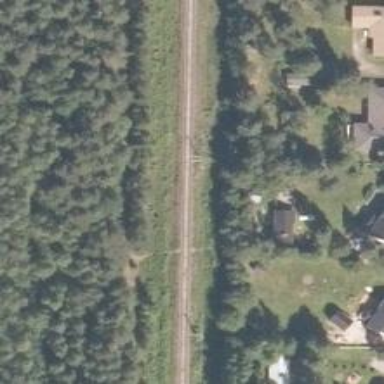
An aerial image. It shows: Rail spur service.